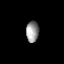
Tissue: prostate
Cell type: Epithelial cells
Senescence score: 0.2779
Nuclear area (px): 257
Mean DAPI intensity: 152.416